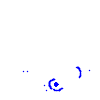
Particle: electron